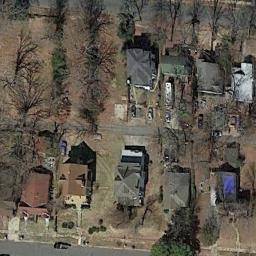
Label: medium_residential